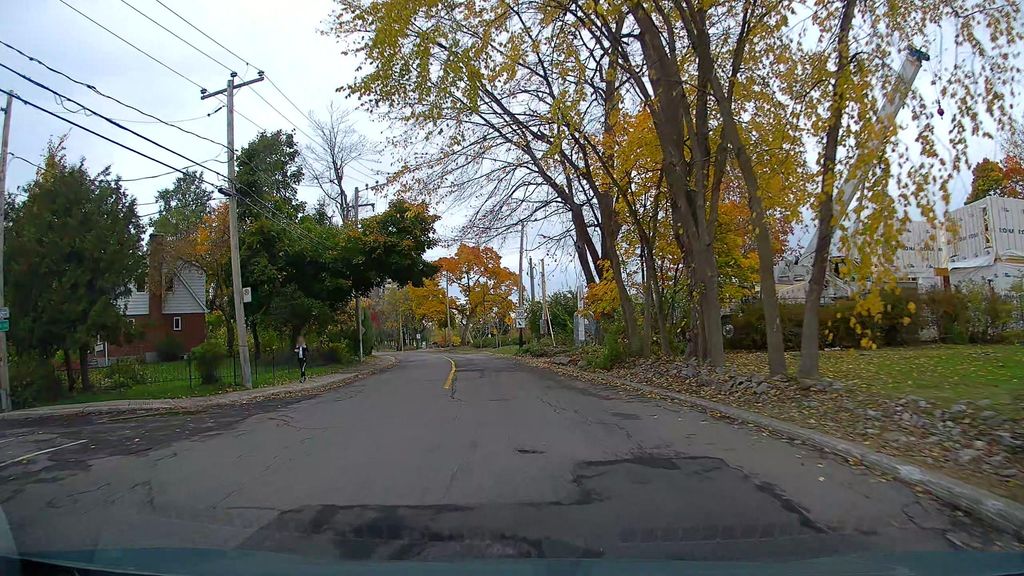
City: montreal